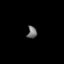
Tissue: lung
Cell type: Epithelial cells
Senescence score: 0.1364
Nuclear area (px): 115
Mean DAPI intensity: 110.478